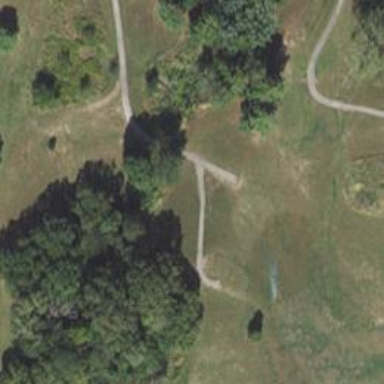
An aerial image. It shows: Service road designated as golf cart path.